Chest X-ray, PA view. Patient: 57 years old, sex M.
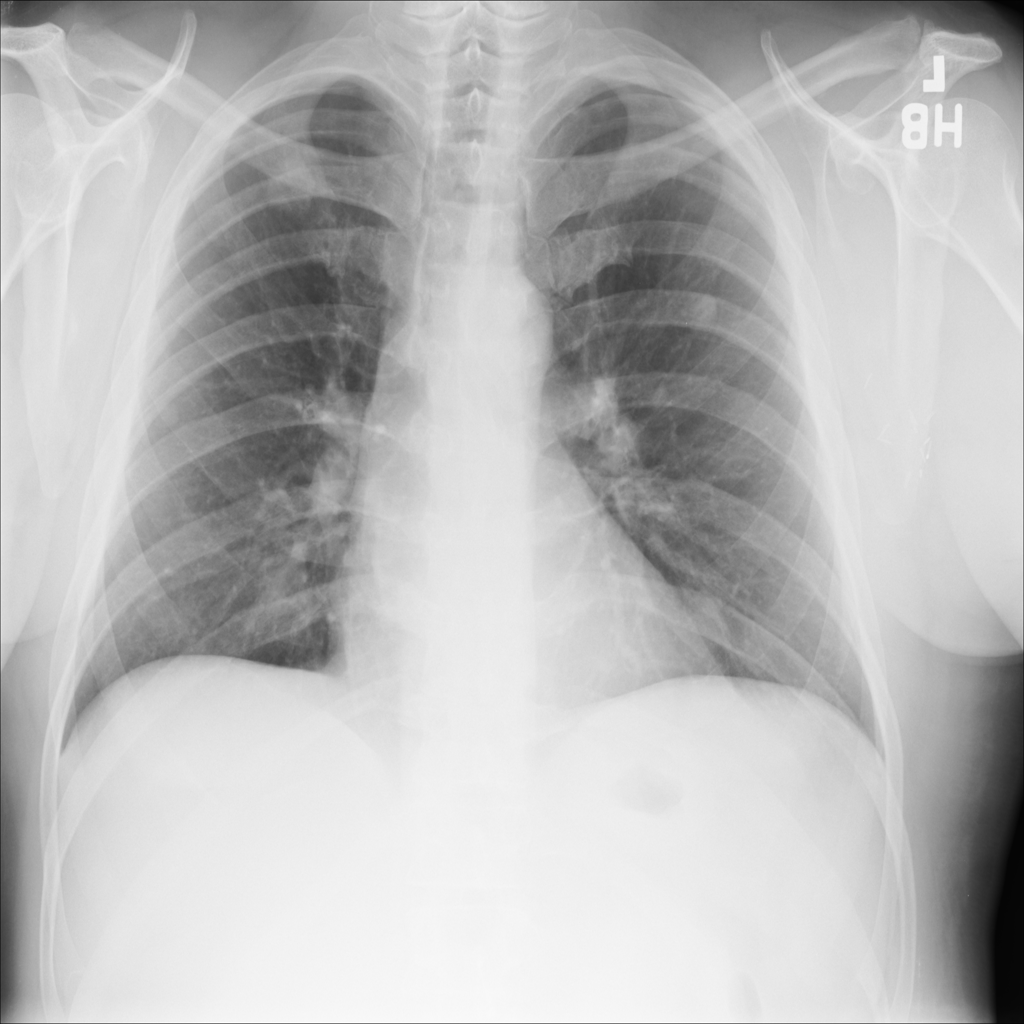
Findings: Nodule